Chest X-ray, PA view. Patient: 45 years old, sex M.
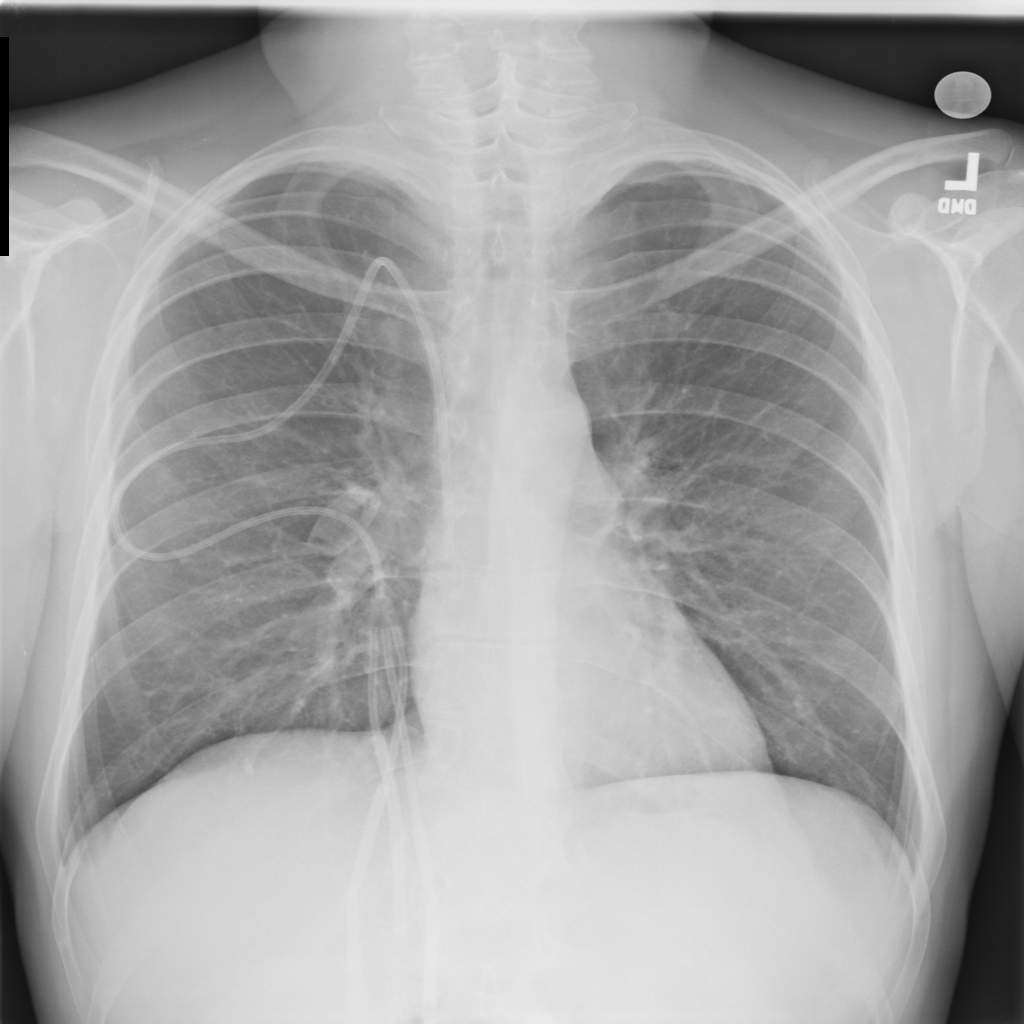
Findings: No Finding